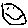
Label: smiley face